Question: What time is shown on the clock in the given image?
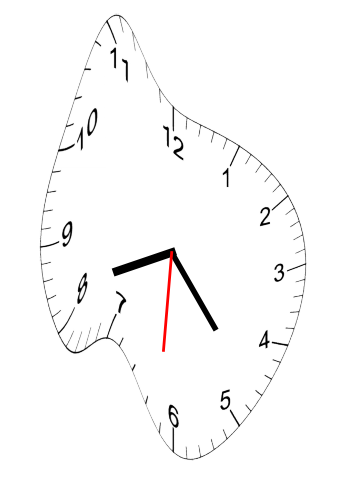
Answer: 08:23:31